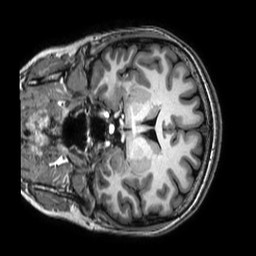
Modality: T1w
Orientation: coronal
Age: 25
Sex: female
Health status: healthy
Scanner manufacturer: philips
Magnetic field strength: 3 T
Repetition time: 0.009 s
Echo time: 0.003996 s